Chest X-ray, AP view. Patient: 88 years old, sex M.
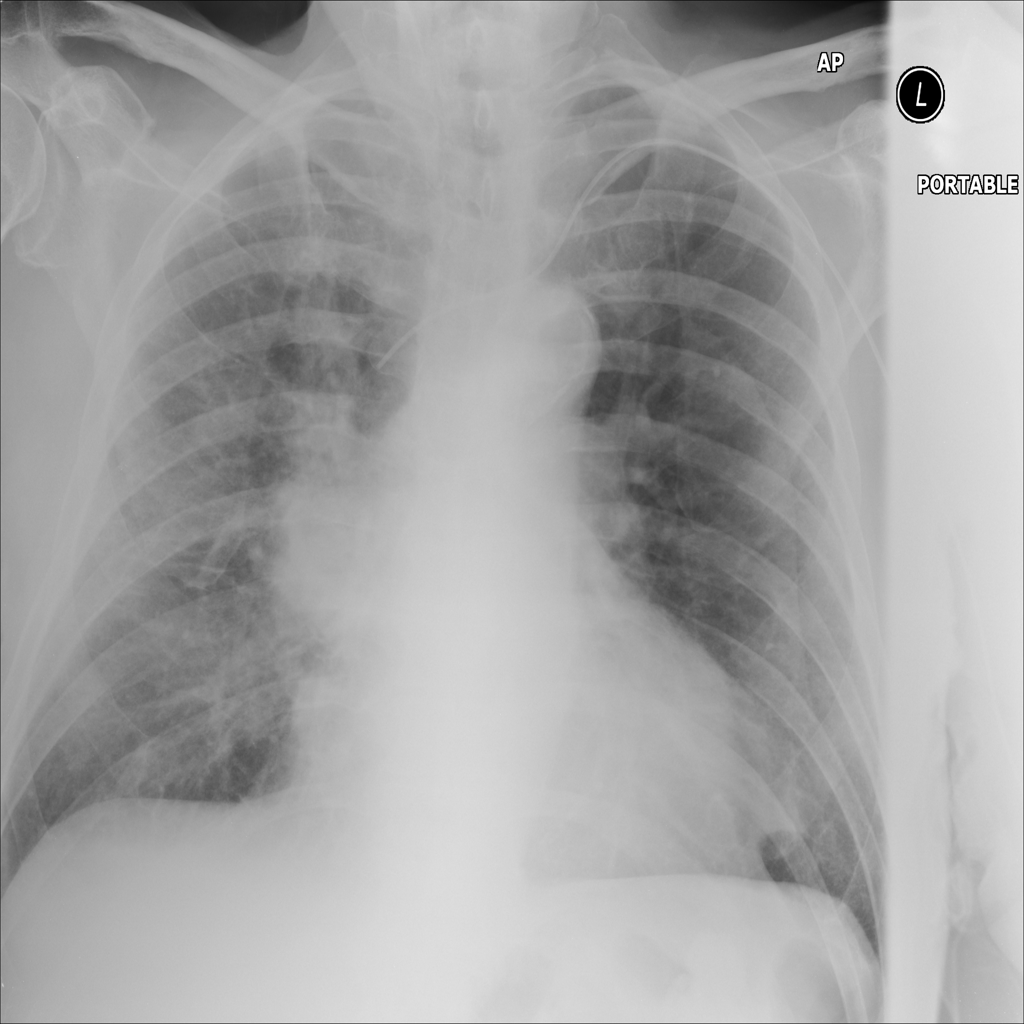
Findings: Mass